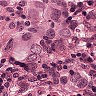
Metastatic tissue present: yes